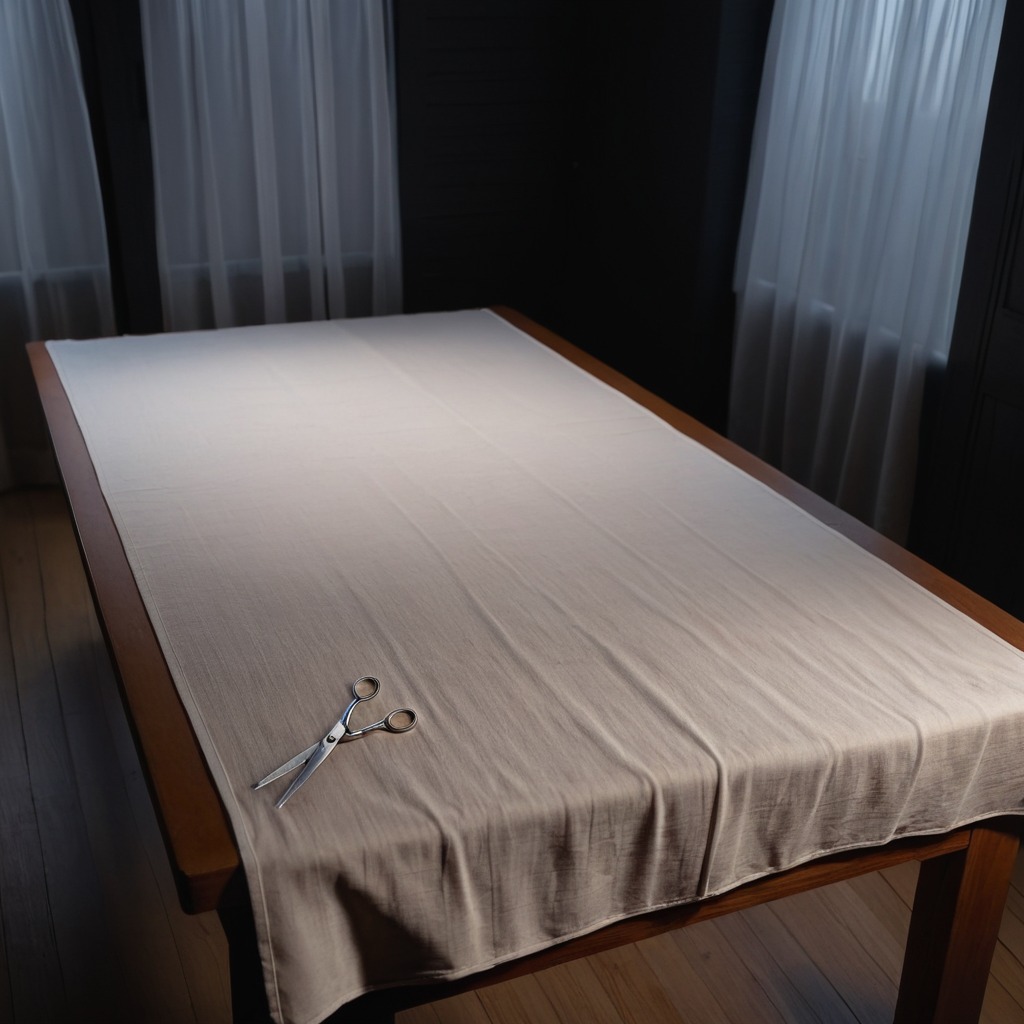
A scissor lies on a wooden table.